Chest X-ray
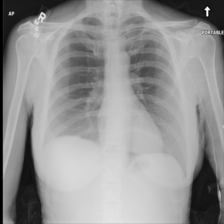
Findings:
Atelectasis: negative
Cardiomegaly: negative
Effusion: negative
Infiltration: negative
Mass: negative
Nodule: negative
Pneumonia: negative
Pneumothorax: negative
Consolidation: negative
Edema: negative
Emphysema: negative
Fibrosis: negative
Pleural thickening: negative
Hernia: negative